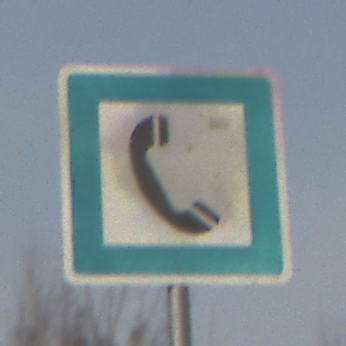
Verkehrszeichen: Fernsprecher
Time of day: MorningAfternoon
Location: Outdoor (Nature)
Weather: PartlyCloudy
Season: Winter
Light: Natural